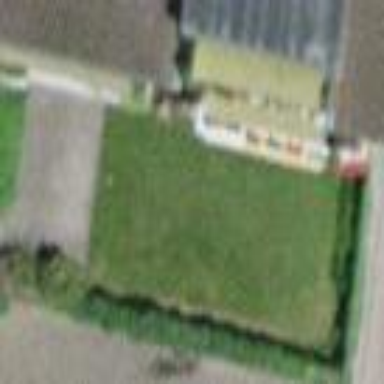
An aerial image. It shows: Garage building.